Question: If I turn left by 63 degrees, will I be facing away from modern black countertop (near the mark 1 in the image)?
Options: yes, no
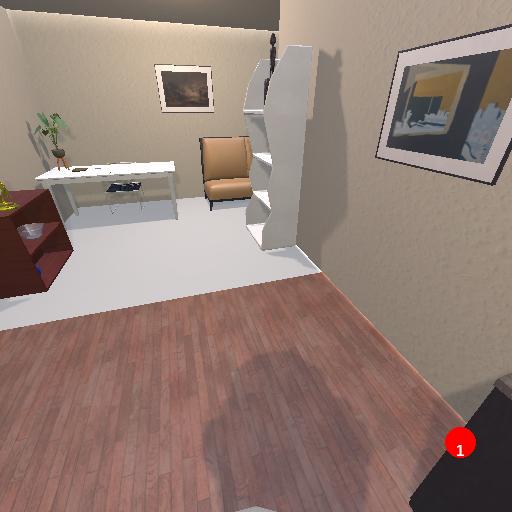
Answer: yes